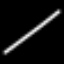
Label: line